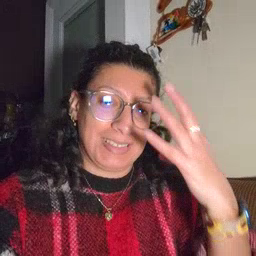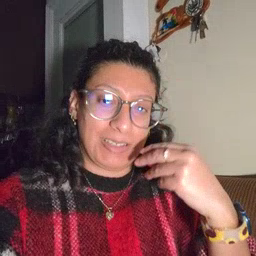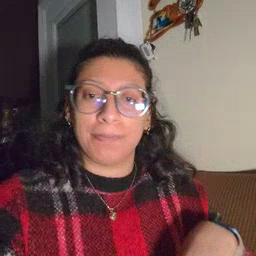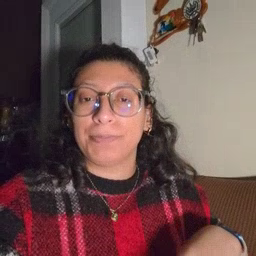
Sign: sleepy